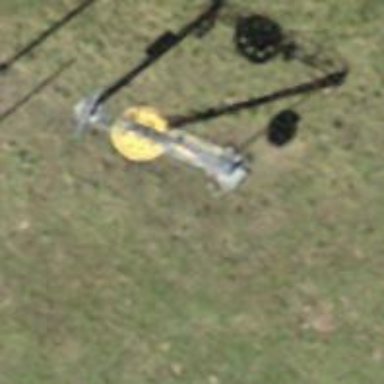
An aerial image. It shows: Pylon for aerialway.